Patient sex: M
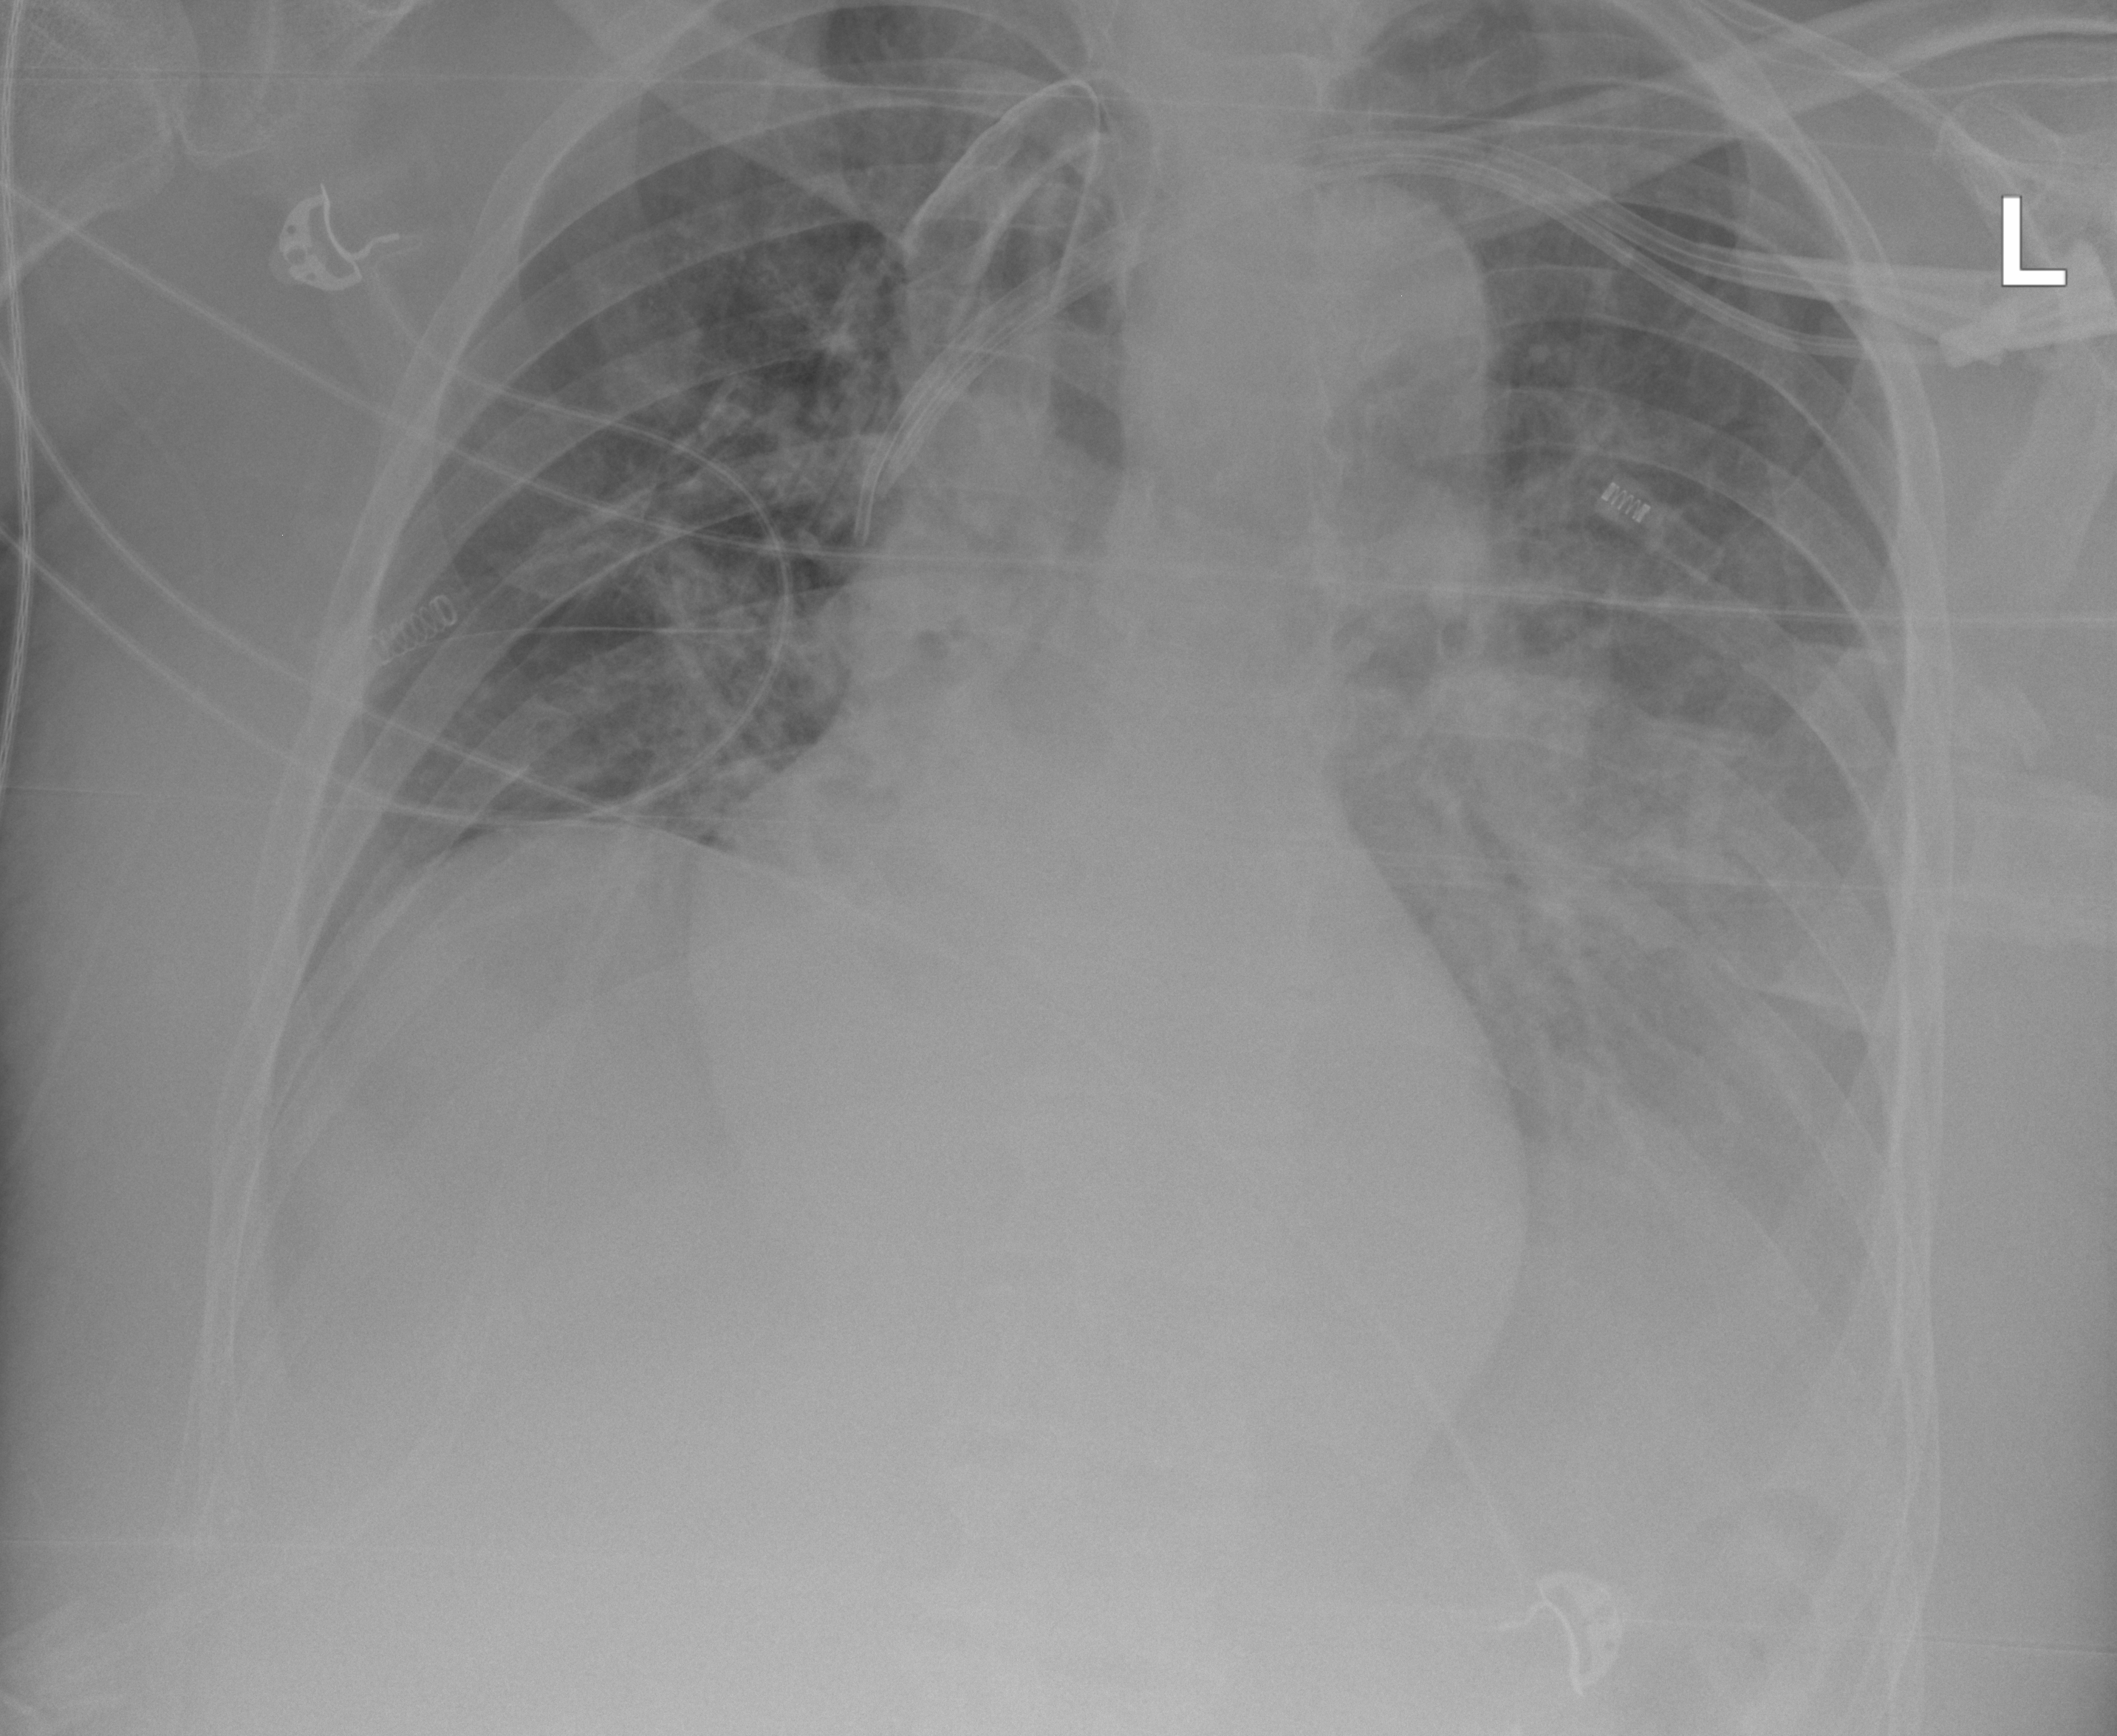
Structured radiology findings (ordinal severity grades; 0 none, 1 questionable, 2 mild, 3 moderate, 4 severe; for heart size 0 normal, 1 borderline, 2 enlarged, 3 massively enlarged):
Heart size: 0
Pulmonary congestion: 0
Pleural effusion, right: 0
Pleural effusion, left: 3
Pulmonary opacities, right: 0
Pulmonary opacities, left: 0
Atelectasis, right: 0
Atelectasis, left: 2